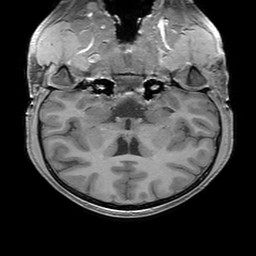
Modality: T1w
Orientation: sagittal
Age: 23
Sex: male
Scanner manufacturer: philips
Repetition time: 0.0076 s
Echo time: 0.0024 s